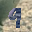
Label: 9